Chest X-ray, PA view. Patient: 31 years old, sex F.
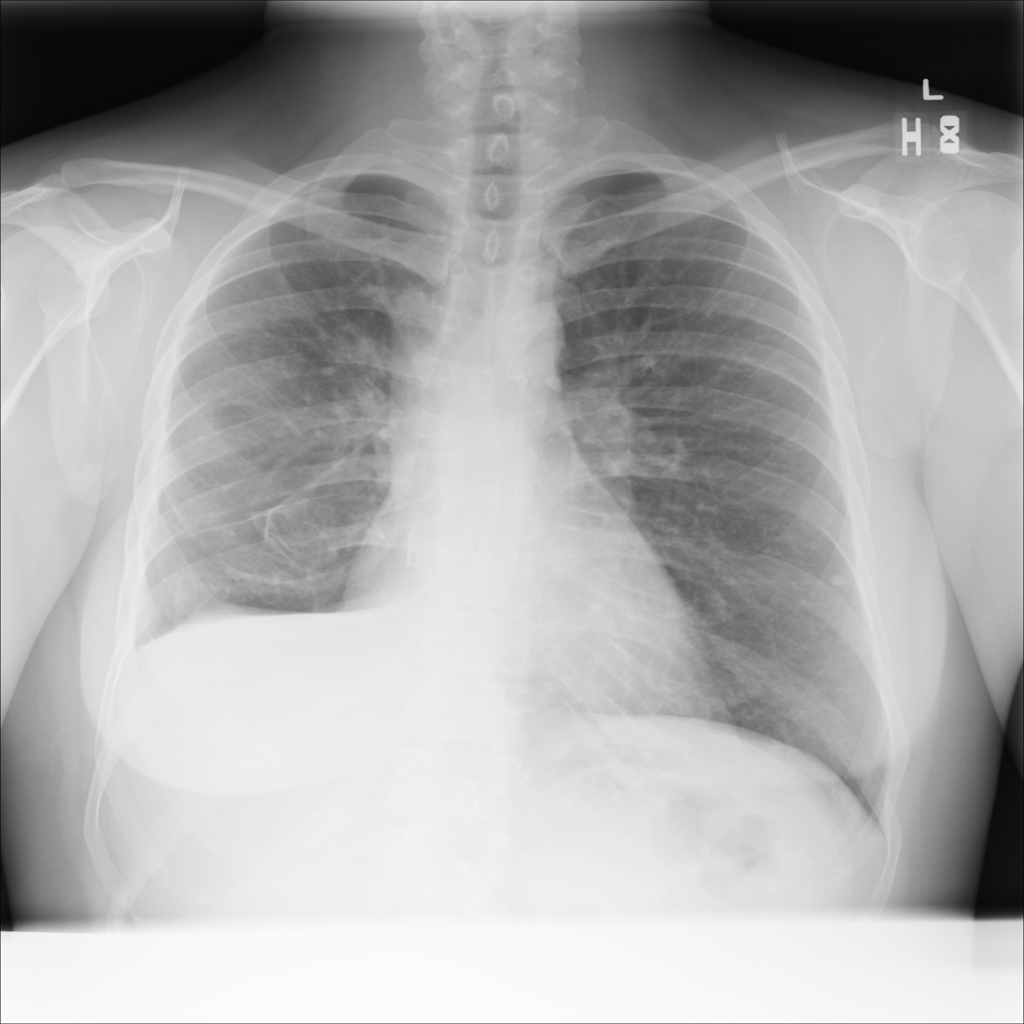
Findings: Atelectasis, Effusion